Question: I have used jQuery Scrollbox. its working good in local but its not working in production.

Here is my code jQuery
'''
$(function () {
$('#demo').scrollbox({
linear: false, // Scroll method
startDelay: 2, // Start delay (in seconds)
delay: 2, // Delay after each scroll event (in seconds)
step: 5,// Distance of each single step (in pixels)
speed: 32, // Delay after each single step (in milliseconds)
switchItems: 1, // Items to switch after each scroll event
direction: 'scrollLeft',
distance: 'auto',
autoPlay: true,
onMouseOverPause: true,
paused: false,
queue: null
});
});
$(function () {
$('#demo1').scrollbox({
linear: false, // Scroll method
startDelay: 3, // Start delay (in seconds)
delay: 2, // Delay after each scroll event (in seconds)
step: 5,// Distance of each single step (in pixels)
speed: 32, // Delay after each single step (in milliseconds)
switchItems: 1, // Items to switch after each scroll event
direction: 'scrollLeft',
distance: 'auto',
autoPlay: true,
onMouseOverPause: true,
paused: false,
queue: null
});
});
'''
Its totally stuck. How to fix this ?
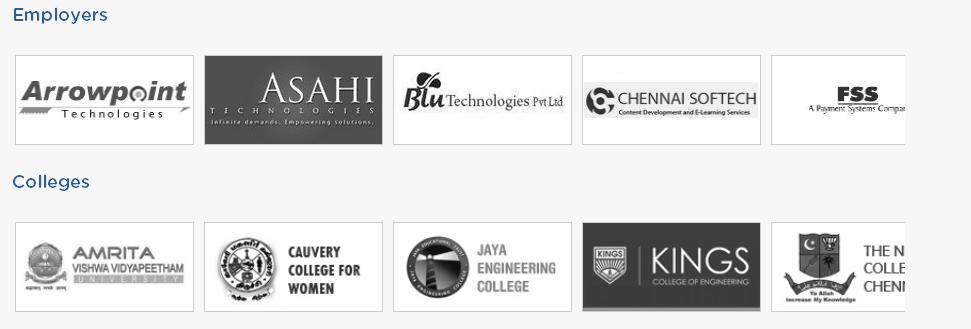
Answer: The Problem is on your Script. It seems you have add following line:
'''
<script>
jQuery(document).ready(function(){
$('.page_of_paginationpagination_count_ba').appendTo('#owner_block_submenu_tree');
});
</script>
'''
You need a '$' as parameter in the function:
'''
<script>
jQuery(document).ready(function($){
$('.page_of_paginationpagination_count_ba').appendTo('#owner_block_submenu_tree');
});
</script>
'''
Otherwise the browser dont knowing what '$' is - '$' is jQuery but you dont has defined is as the functions-parameter. Add these or use 'jQuery(...)' instead of '$(...)':
'''
<script>
jQuery(document).ready(function(){
jQuery('.page_of_paginationpagination_count_ba').appendTo('#owner_block_submenu_tree');
});
</script>
'''